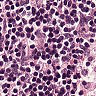
Metastatic tissue present: no